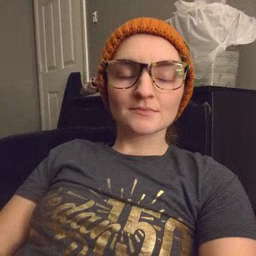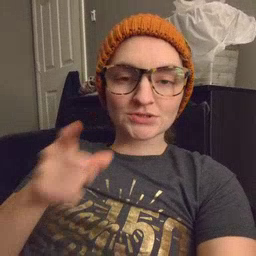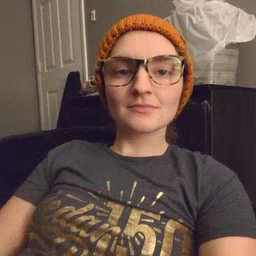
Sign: hesheit